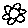
Label: flower